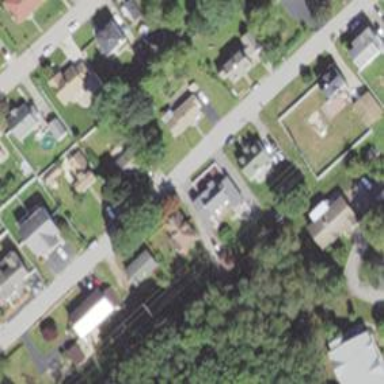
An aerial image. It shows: Residential driveway.